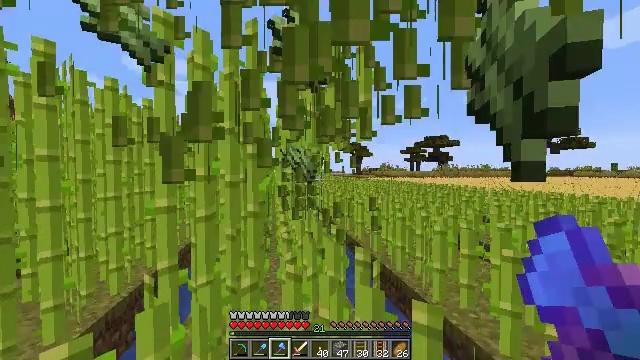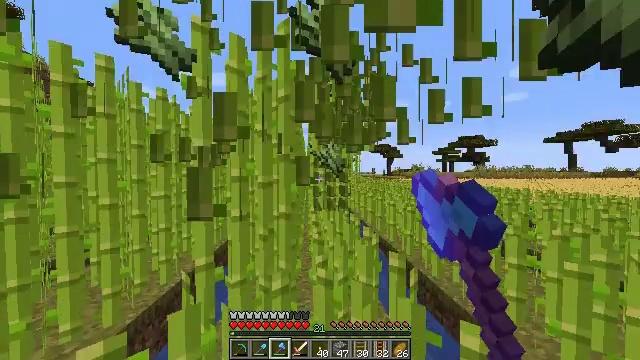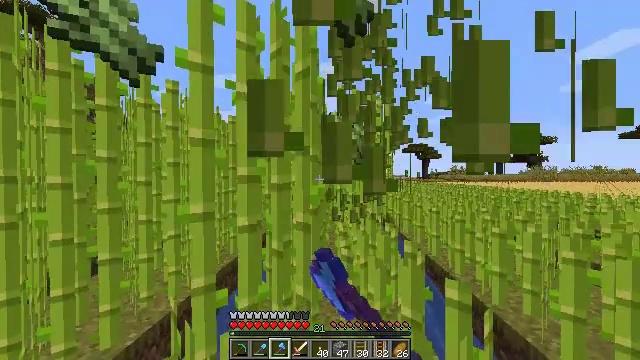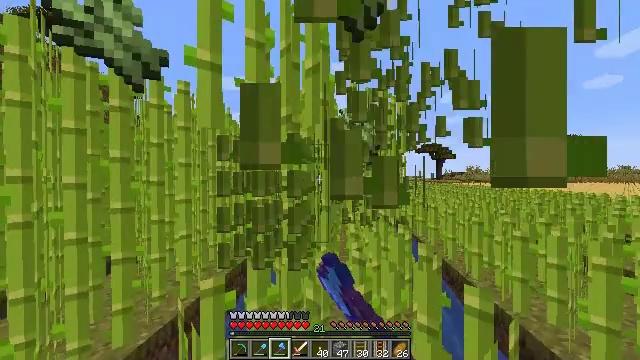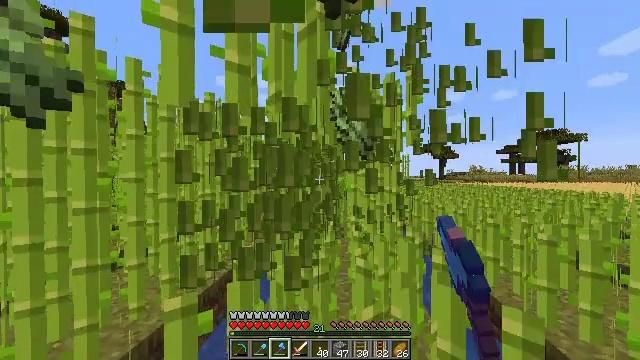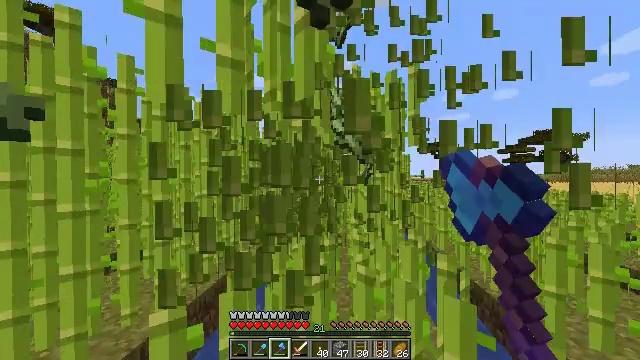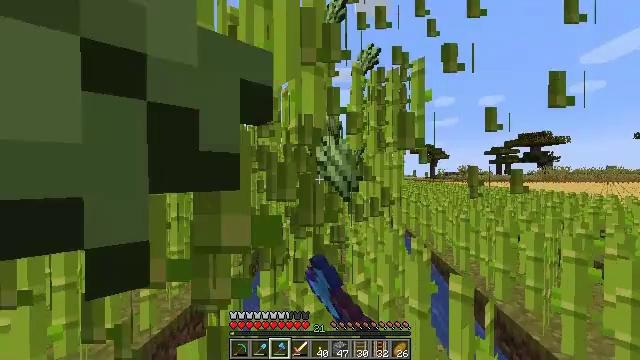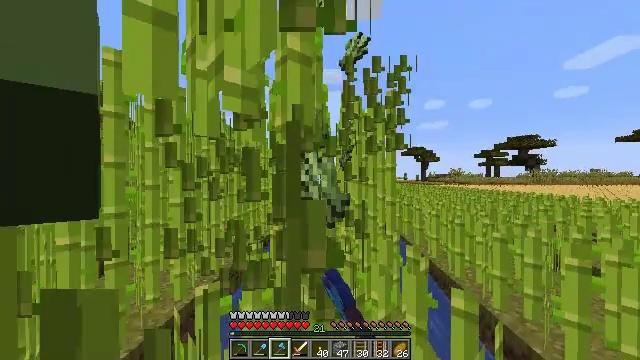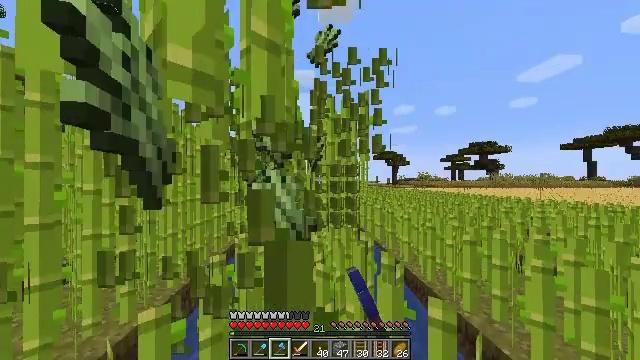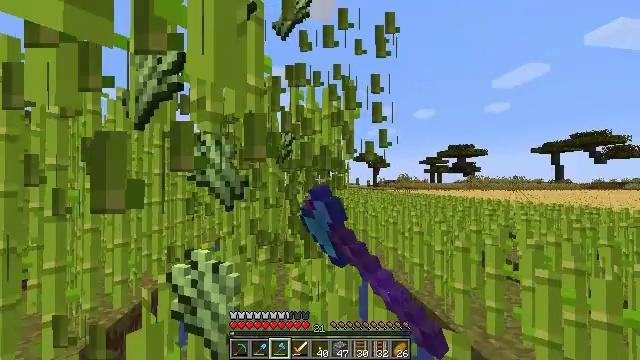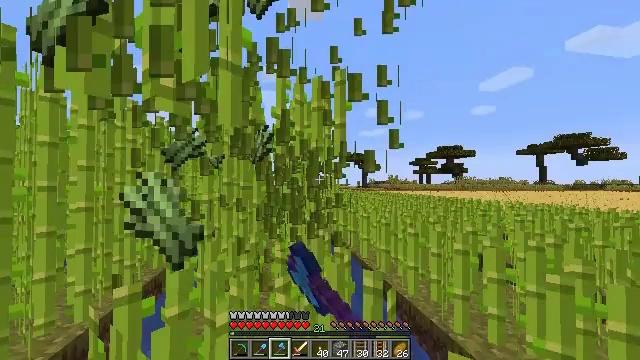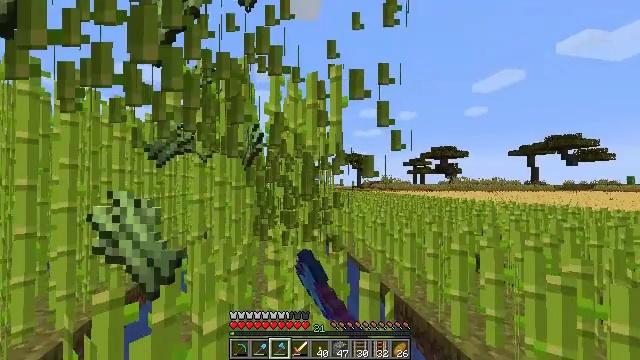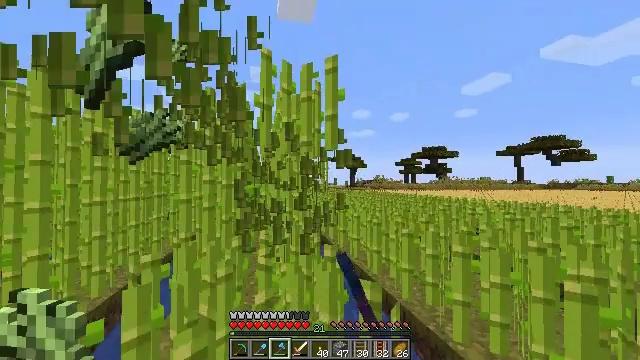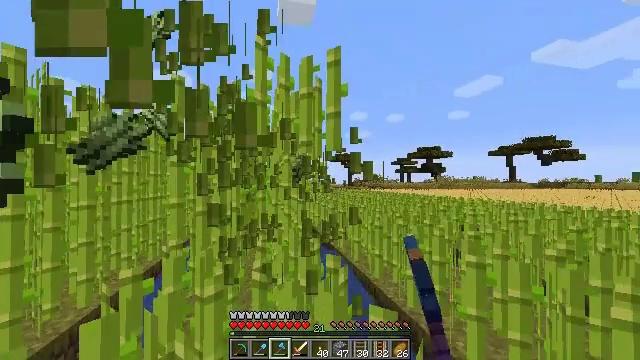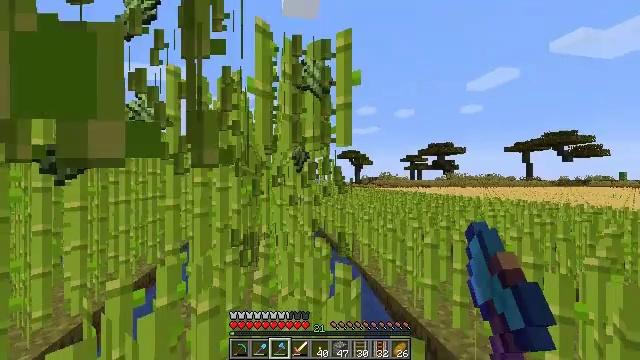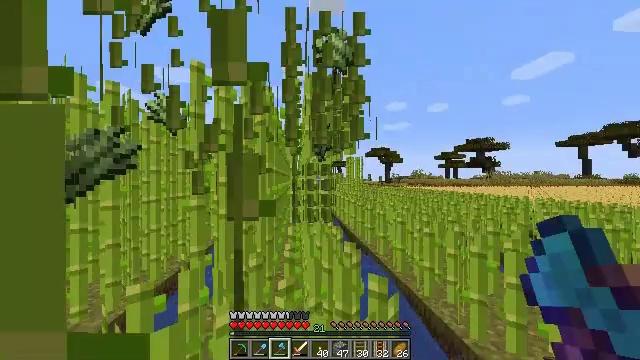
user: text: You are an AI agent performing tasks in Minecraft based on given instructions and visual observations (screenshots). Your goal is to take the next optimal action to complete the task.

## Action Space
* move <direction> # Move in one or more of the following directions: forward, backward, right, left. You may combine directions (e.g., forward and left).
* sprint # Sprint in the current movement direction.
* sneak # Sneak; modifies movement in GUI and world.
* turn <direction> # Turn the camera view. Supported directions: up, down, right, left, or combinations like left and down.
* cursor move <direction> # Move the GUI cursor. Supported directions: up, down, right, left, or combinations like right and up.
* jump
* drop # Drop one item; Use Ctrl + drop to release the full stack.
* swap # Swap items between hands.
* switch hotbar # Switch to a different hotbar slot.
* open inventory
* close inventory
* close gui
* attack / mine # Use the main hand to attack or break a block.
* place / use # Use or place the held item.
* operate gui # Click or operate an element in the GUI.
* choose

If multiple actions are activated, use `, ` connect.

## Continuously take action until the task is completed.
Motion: motion action
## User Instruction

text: Break the sugar cane.
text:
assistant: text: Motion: move forward, turn left, attack / mine
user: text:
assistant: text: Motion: move forward, turn left, attack / mine
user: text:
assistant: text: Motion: move forward, turn left, attack / mine
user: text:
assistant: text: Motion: move forward, attack / mine
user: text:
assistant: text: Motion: move forward, attack / mine
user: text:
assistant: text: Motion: move forward, attack / mine
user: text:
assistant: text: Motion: move forward, turn right, attack / mine
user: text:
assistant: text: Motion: move forward, turn right, attack / mine
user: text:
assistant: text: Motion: move forward, turn right, attack / mine
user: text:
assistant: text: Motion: move forward, turn right, attack / mine
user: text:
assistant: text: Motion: move forward, turn right, attack / mine
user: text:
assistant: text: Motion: move forward, turn right, attack / mine
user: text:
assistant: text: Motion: move forward, attack / mine
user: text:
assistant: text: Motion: move forward, turn left, attack / mine
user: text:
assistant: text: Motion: move forward, turn left, attack / mine
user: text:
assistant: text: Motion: move forward, turn left, attack / mine
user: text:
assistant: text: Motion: move forward, turn left, attack / mine
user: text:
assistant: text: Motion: move forward, turn left, attack / mine
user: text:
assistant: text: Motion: move forward, attack / mine
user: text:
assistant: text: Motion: move forward, attack / mine
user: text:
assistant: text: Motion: move forward, attack / mine
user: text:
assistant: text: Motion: move forward, attack / mine
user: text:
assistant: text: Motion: move forward, turn right, attack / mine
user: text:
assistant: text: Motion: move forward, turn right, attack / mine
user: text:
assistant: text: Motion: move forward, turn right, attack / mine
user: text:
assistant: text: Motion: move forward, turn right, attack / mine
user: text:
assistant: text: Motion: move forward, turn right, attack / mine
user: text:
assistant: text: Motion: move forward, turn right, attack / mine
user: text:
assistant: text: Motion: move forward, turn right, attack / mine
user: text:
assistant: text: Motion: move forward and move left, turn right, attack / mine